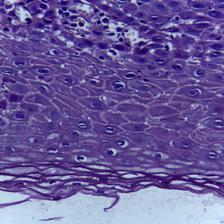
Diagnosis: OSCC